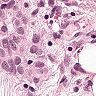
Metastatic tissue present: yes